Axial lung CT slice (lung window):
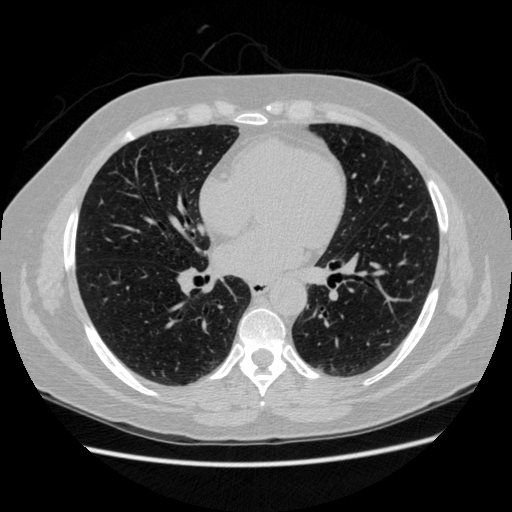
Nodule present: no